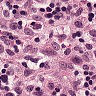
Metastatic tissue present: no